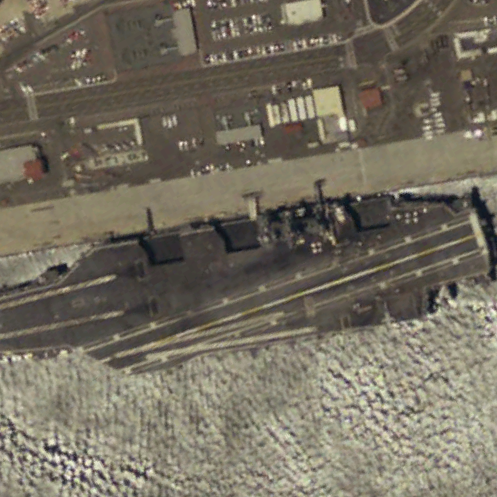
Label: aircraft_carrier